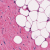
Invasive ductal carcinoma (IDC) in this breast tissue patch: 0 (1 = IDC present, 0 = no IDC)